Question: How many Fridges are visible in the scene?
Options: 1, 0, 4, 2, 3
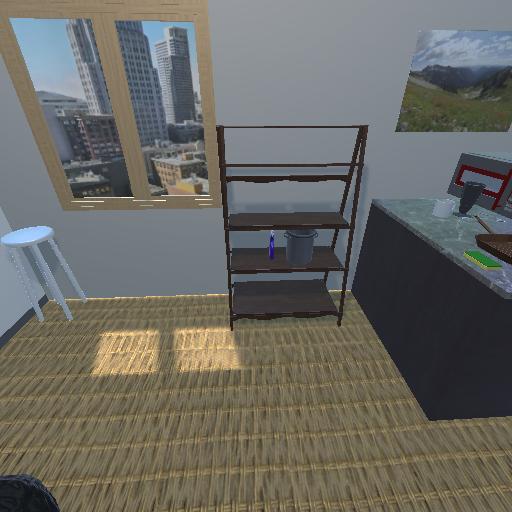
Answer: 1